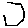
Label: hexagon